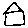
Label: house